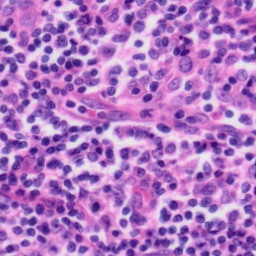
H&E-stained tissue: Tonsil